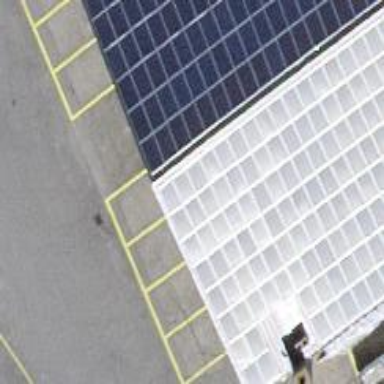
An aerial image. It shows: Charging station.